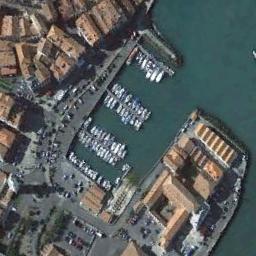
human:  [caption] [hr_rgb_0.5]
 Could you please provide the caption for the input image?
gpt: There are many buildings beside the harbor .

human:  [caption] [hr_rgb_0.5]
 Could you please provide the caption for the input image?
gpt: The harbor with lots of neatly docked boats is surrounded by a dense residential area and a parking lot is next to the harbor .

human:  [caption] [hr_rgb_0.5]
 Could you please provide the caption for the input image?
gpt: There were many cars parked on the harbor shore .

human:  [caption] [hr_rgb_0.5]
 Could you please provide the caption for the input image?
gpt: Neatly lined with yachts next to the harbor of buildings and parking lots .

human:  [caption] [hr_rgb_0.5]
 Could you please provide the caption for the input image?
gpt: There are many brown buildings around the harbor with many ships .